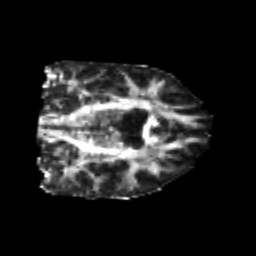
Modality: FA
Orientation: coronal
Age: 23
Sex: male
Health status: healthy
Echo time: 0.074 s